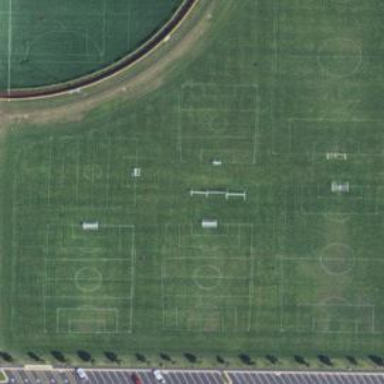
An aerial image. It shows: Soccer pitch for leisure land activities.